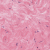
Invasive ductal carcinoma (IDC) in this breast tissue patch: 0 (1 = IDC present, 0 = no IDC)